Question: I've got a UITableView, each cell has an image and two labels, as you can see on the first picture

So I am trying ti use self-sizing cells and everything is great, except 2 things:
1) First and Second cell don't show content properly, but after I scroll down and then return to them everything is ok. I tried to use <URL>
Look at the labels on the first cell.
2) It's a tough one. I'm scrolling the table and everything is great, but the problem happens, when I select the row. It's pushing me to detail view, but when I press "back" and return to master view, the tableview jumps,so I'm coming back not to the selected row, also if I scroll the table it doesn't scroll smooth, but jumps. Here are the links for two videos, first one shows that scroll is smooth <URL> .
It's absolutely sure connected with self sizing cells, because if I don't use it, none of this problem happens.
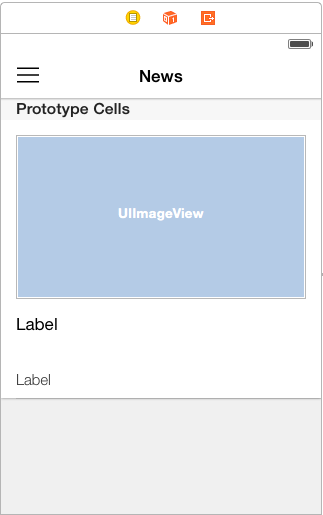
Answer: Okay, I solved both of the problems.
I've added these two lines
'''
[cell.contentView setNeedsLayout];
[cell.contentView layoutIfNeeded];
'''
in
'- (UITableViewCell *)tableView:(UITableView *)tableView cellForRowAtIndexPath:(NSIndexPath *)indexPath' before 'return cell'
The solution appeared to be very simple. I've just needed to implement 'viewWillDissapear' and reload data in it, so the code looks like this
'''
- (void)viewWillDisappear:(BOOL)animated;{
[super viewWillDisappear:animated];
[self.tableView reloadData];
}
'''
Solution for me was simple, if it doesn't work for someone, here I found some useful links.
1) <URL>
2) <URL>